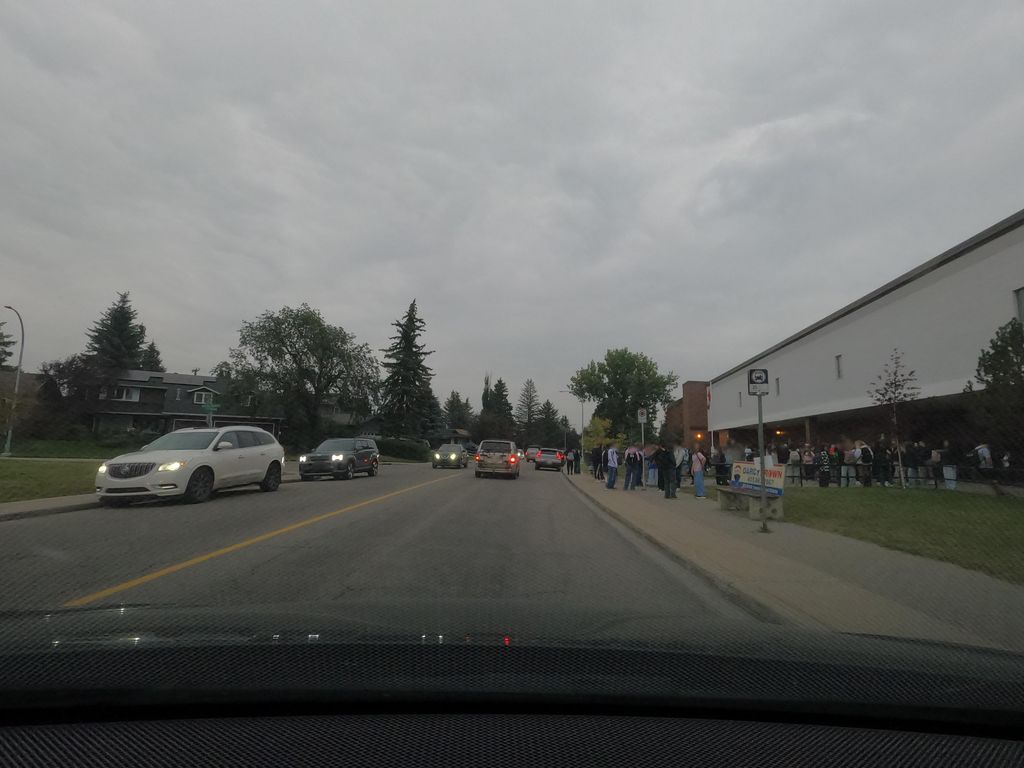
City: calgary